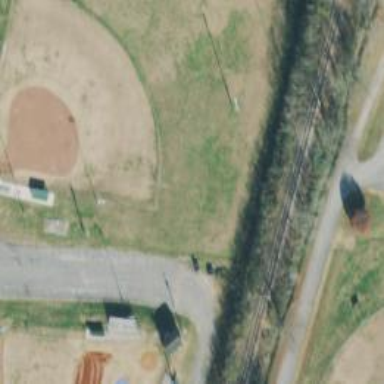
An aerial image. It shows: Softball pitch for leisure sports.